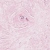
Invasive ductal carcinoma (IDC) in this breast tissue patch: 0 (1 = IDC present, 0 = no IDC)